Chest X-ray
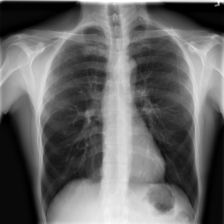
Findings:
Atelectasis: negative
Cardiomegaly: negative
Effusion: negative
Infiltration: negative
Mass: negative
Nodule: negative
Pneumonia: negative
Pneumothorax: negative
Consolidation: negative
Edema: negative
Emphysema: negative
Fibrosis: negative
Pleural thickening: negative
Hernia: negative